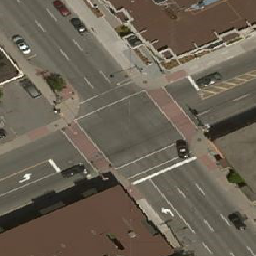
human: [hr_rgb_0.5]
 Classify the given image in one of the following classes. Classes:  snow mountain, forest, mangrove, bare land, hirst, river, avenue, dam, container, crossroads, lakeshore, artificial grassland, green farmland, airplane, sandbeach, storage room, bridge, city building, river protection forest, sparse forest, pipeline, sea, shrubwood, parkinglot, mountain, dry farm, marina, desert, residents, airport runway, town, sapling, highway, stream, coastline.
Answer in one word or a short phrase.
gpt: crossroads